Question: I am new to html 5 and I am learning this, the problem which i faced is section is not applying my given class I dont know what is the problem.
'''
<!DOCTYPE html>
<html lang="en">
<head>
<link rel="stylesheet" href="css/style.css">
</head>
<body>
<header role="banner">
<hgroup class="main_container">
<h1 id="logo"></h1>
</hgroup>
</header>
<nav>
<ul class="main_container">
<li><a href="#">Home</a></li>
<li><a href="#">News</a></li>
<li><a href="#">Initatives</a></li>
<li><a href="#">Publications</a></li>
<li><a href="#">Green Homes</a></li>
<li><a href="#">Renewble Energy</a></li>
<li><a href="#">Global Warming</a></li>
<li><a href="#">Lives</a></li>
</ul>
</nav>
<section class="main_container">
<h1>Why this kolaveri dee? </h1>
</section>
</body>
</html>
'''
======css====
'''
body
{
margin:0;
background:#F6F5F1;
font-family:Geneva, Arial, Helvetica, sans-serif;
}
h1
{
margin:0;
}
.main_container
{
width:950px;
margin:0 auto;
}
header
{
background:#fdf7e7;
padding:10px;
}
#logo
{
background:url(../images/logo.jpg);
height:72px;
width:302px;
}
nav
{
background:#e9ebb0;
height:41px;
border-bottom:1px solid #c4c297;
}
nav ul
{
list-style:none;
background:#577a70;
height:31px;
text-align:center;
margin:0;
padding-top:10px;
border-bottom:1px solid #3c4852;
}
nav ul li
{
float:left;
}
nav a
{
text-decoration:none;
color:#ffffff;
padding:0 20px 0 0;
margin-right:20px;
border-right:1px dotted white;
}
nav li:last-child a
{
border-right:none;
}
nav a:hover
{
color:#FFFF33;
}
section
{
height:200px;
clear:both;
padding:0;
margin:0 auto;
width:950px;
background:#577a70;
}
'''
---

jsfiddle link > <URL>
: Everyone thanks for the help i restructured the whole thing and did not found the same issue again. something was wrong in my code I guess now its working fine.
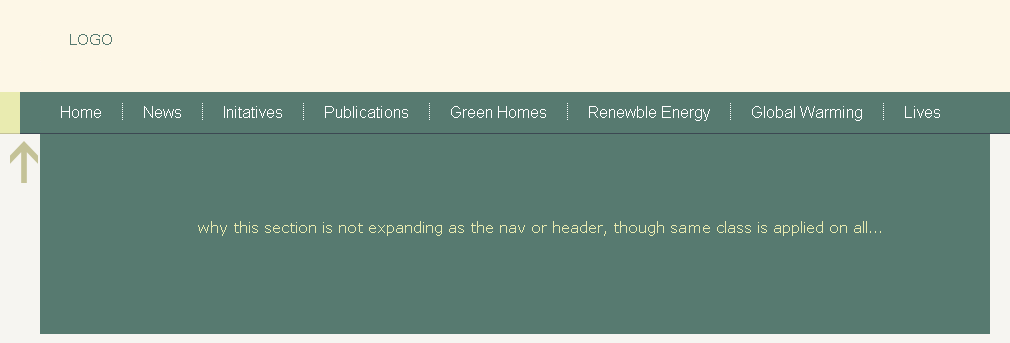
Answer: Add
to the main_container class.
The problem are the generyc styles of the browser